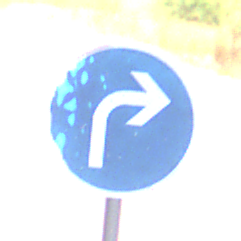
Verkehrszeichen: VorgeschriebeneFahrtrichtungRechts
Umgebung: Roofed, Underpass
Tageszeit: Midday
Wetter: Clear
Licht: Natural
Jahreszeit: NotSpecified
Kontrast: LowContrast